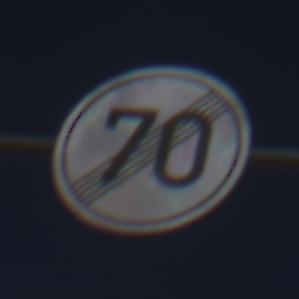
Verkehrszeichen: EndeGeschwindigkeit70
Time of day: Midday
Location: Outdoor (Nature)
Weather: Clear
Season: NotSpecified
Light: Natural